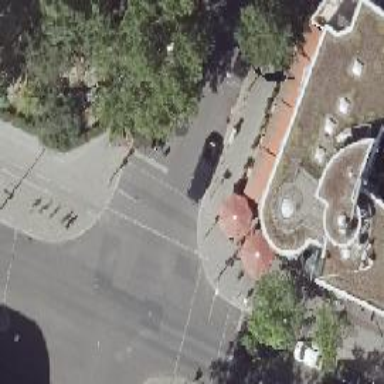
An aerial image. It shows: Road with traffic signals.